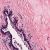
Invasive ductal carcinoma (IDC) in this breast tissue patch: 0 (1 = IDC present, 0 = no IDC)